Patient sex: M
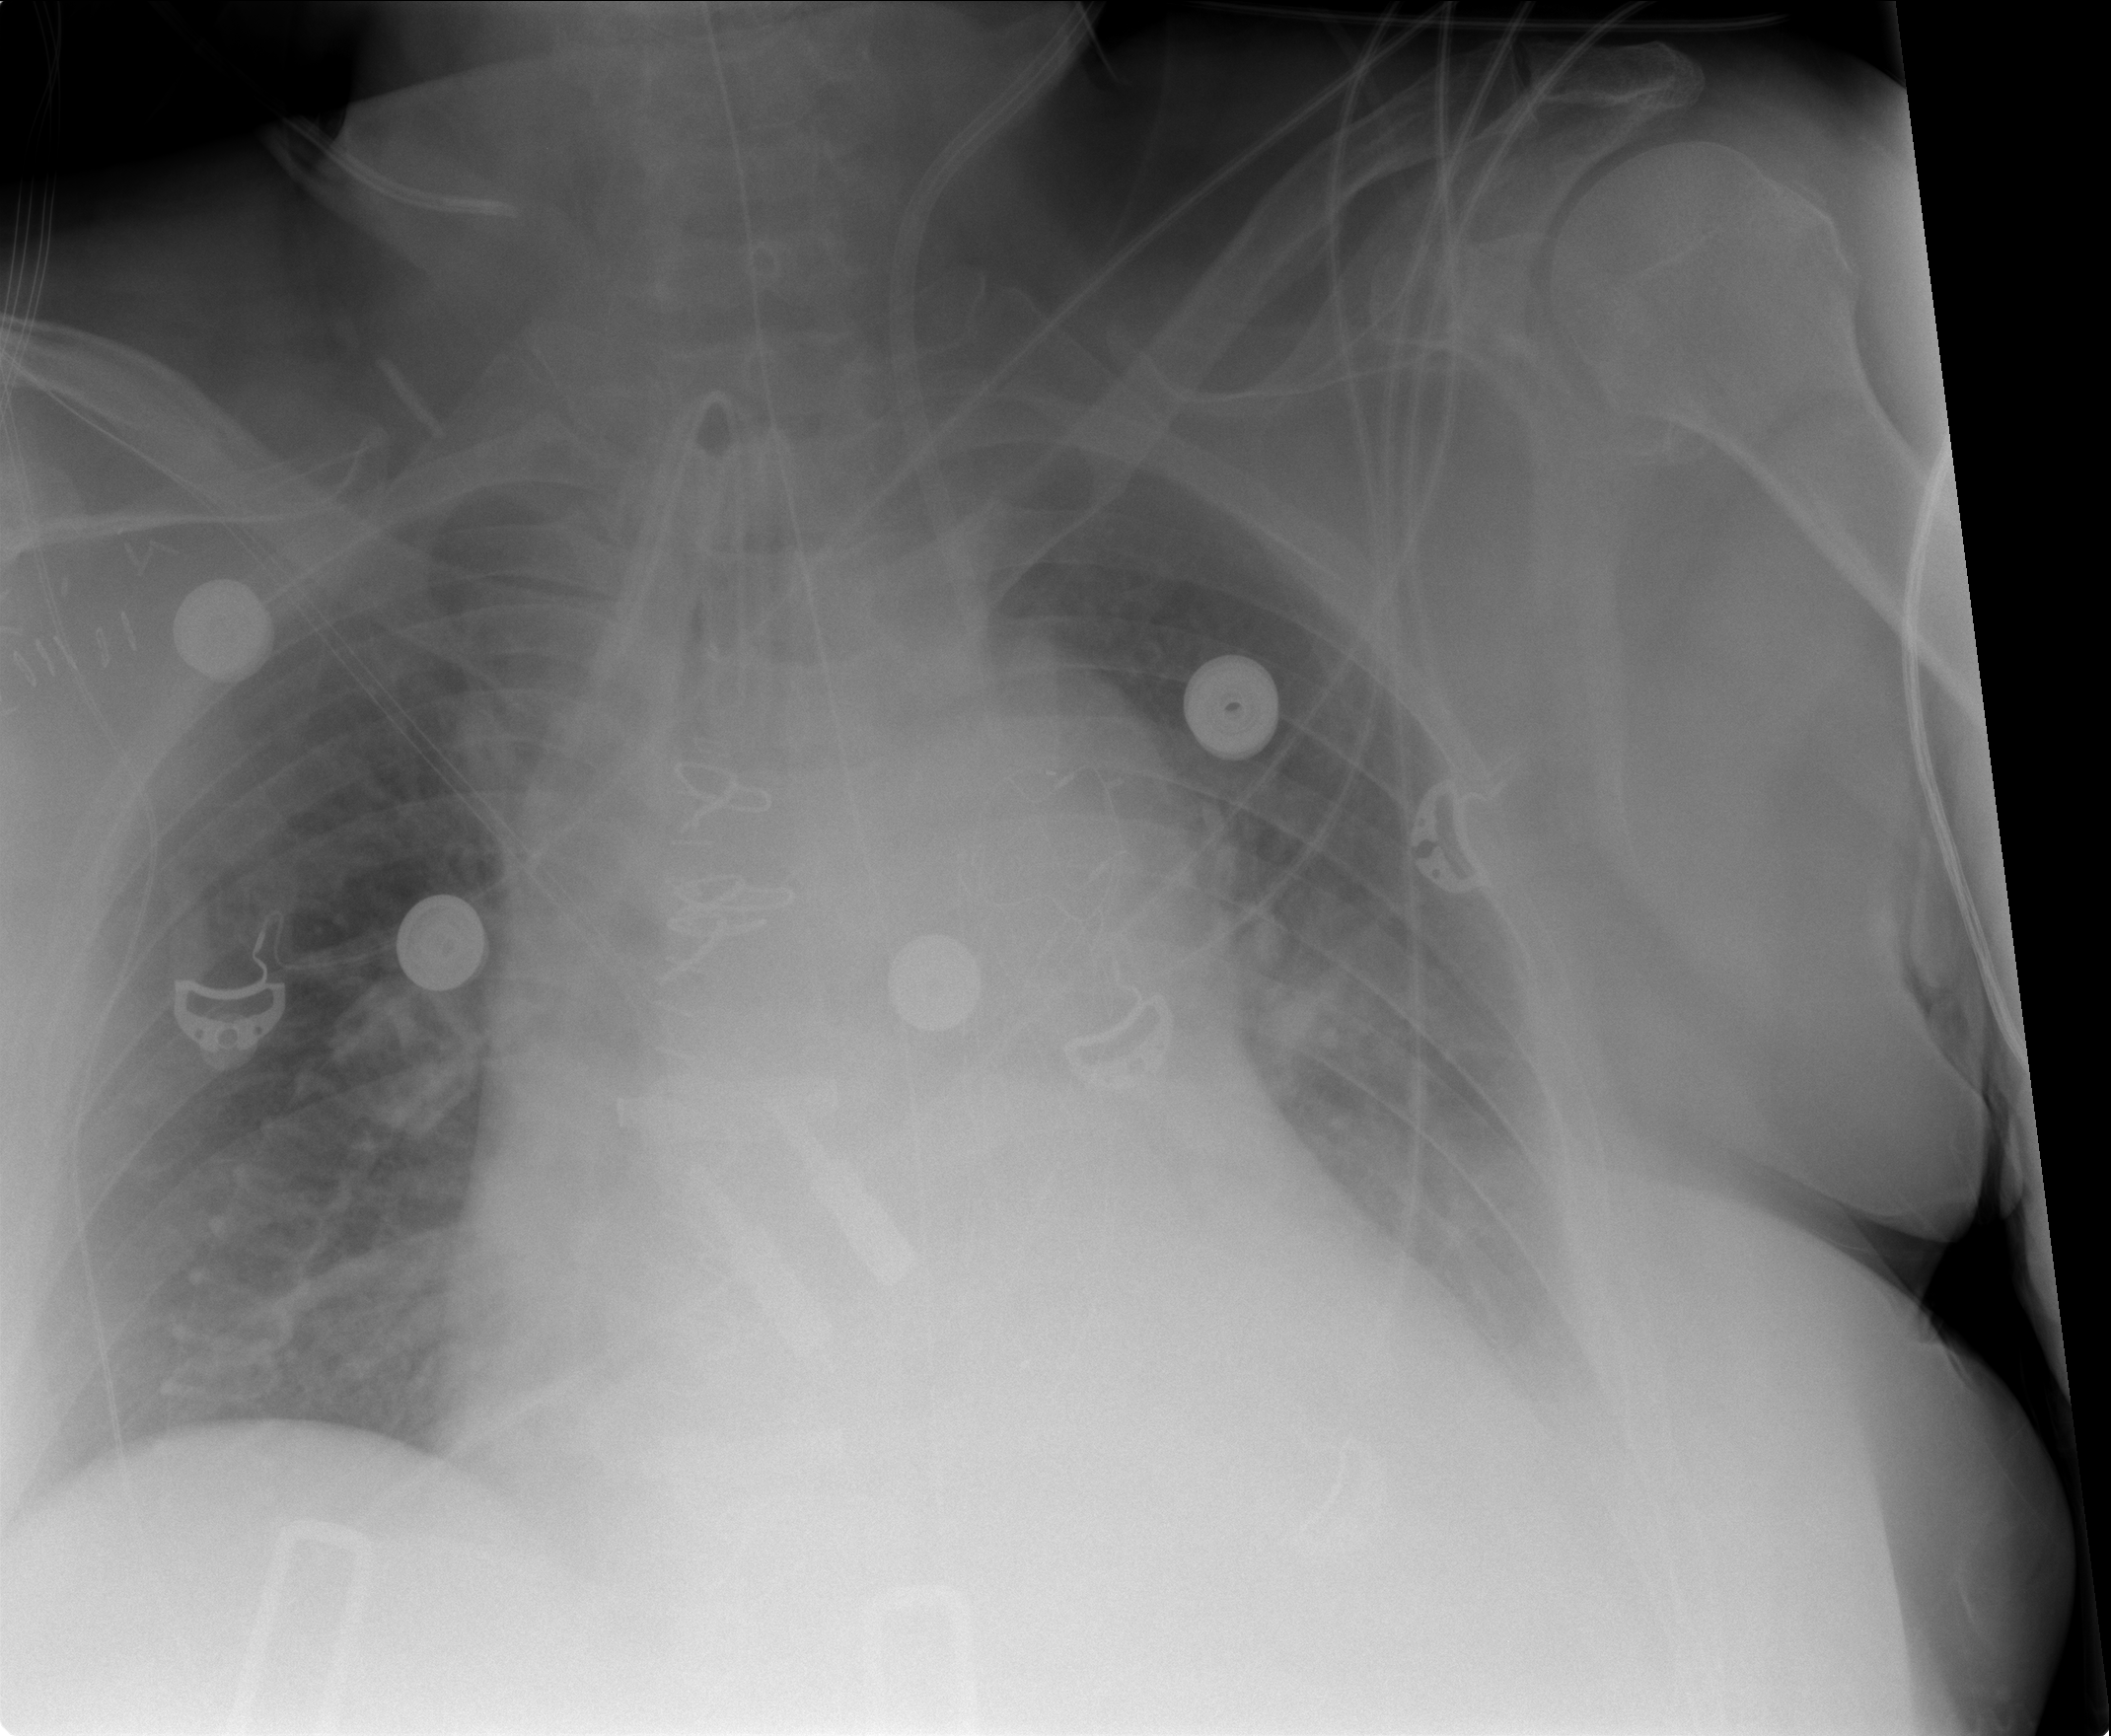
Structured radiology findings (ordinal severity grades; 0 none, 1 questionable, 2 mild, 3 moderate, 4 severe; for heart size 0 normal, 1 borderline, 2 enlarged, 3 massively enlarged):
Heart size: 2
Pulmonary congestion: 2
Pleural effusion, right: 0
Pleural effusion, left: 2
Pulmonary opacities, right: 1
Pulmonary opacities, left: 1
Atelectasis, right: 0
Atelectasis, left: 2